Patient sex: M
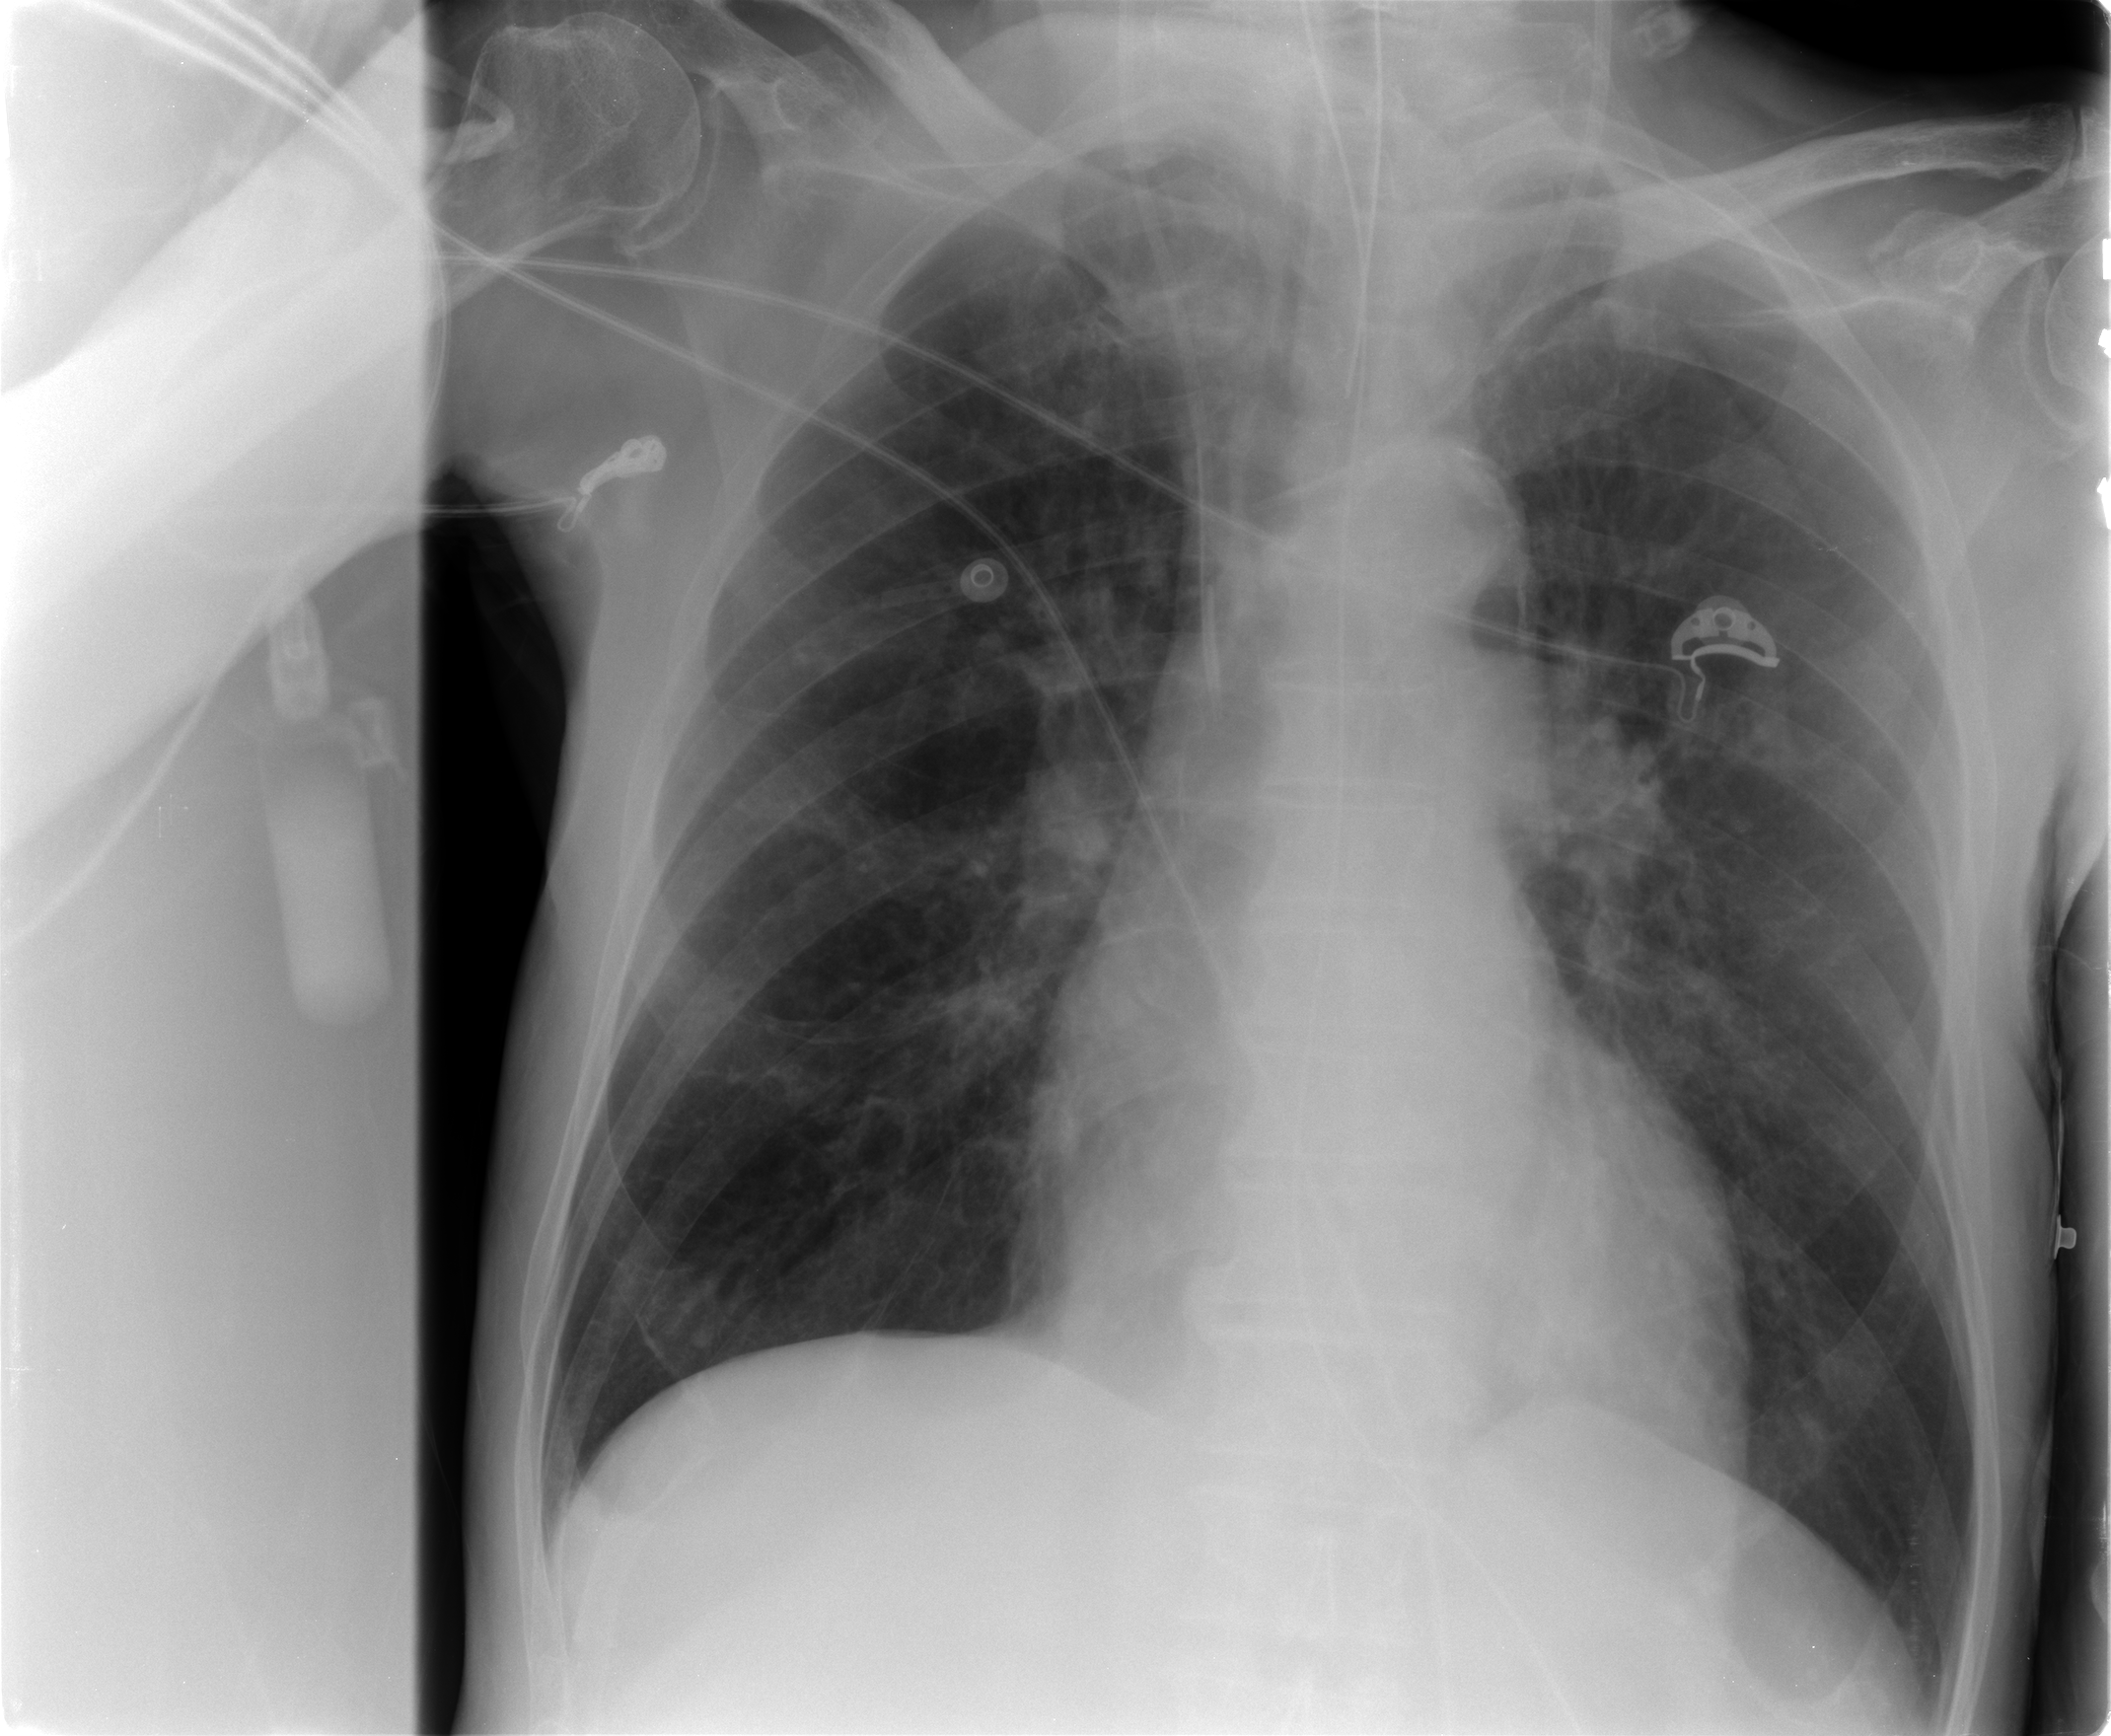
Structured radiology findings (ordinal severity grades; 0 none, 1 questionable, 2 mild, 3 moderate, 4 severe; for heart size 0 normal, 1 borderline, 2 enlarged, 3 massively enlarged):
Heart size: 0
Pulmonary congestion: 1
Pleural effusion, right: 0
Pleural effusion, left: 0
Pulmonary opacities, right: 0
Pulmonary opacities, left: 0
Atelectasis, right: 0
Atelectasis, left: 0